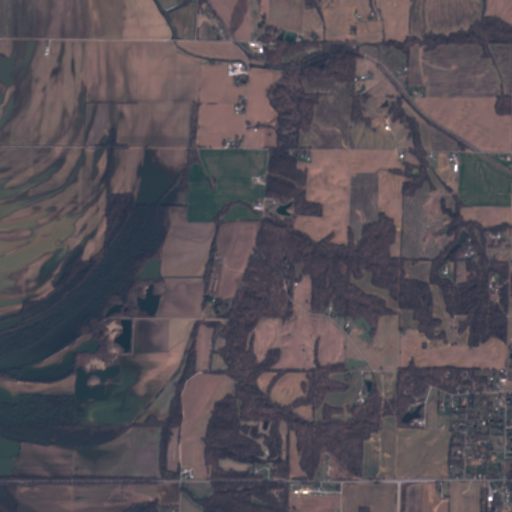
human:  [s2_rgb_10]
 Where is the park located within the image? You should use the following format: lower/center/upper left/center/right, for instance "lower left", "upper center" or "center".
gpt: The park is located in the lower center of the image.
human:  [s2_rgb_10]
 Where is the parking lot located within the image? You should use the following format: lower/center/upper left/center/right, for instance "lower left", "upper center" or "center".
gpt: There is no parking lot in the image.